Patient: sex F, age 47
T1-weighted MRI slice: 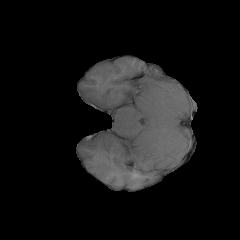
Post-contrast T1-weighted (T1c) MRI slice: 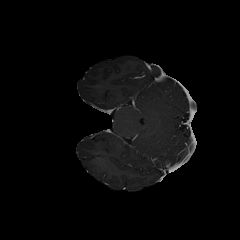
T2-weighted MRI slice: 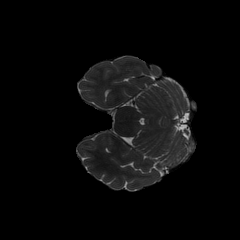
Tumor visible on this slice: no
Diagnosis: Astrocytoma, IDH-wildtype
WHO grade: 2